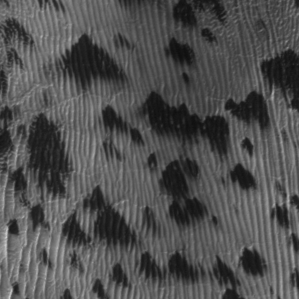
Label: frost